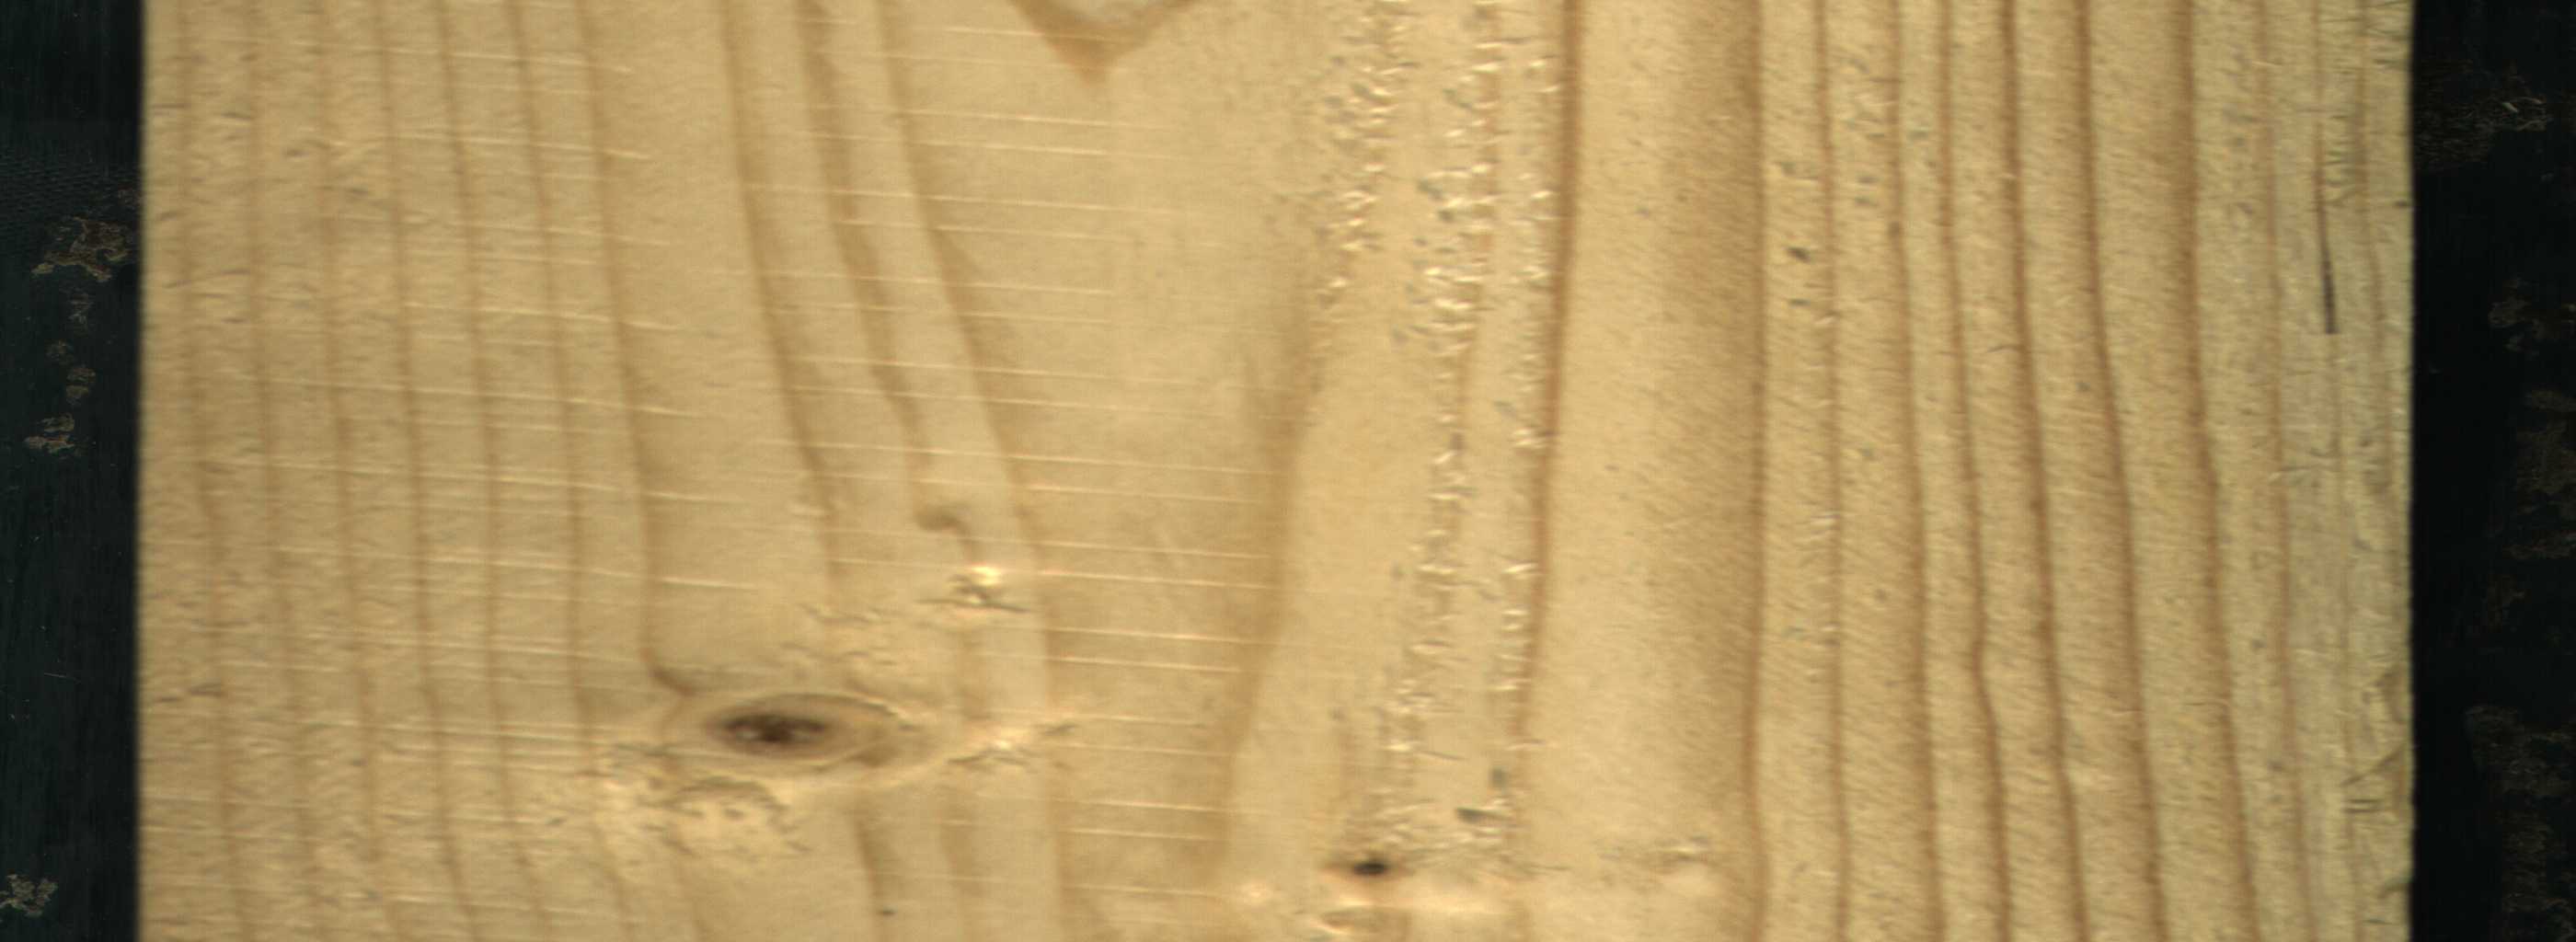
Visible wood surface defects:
Dead_Knot
Live_Knot